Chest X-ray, PA view. Patient: 53 years old, sex F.
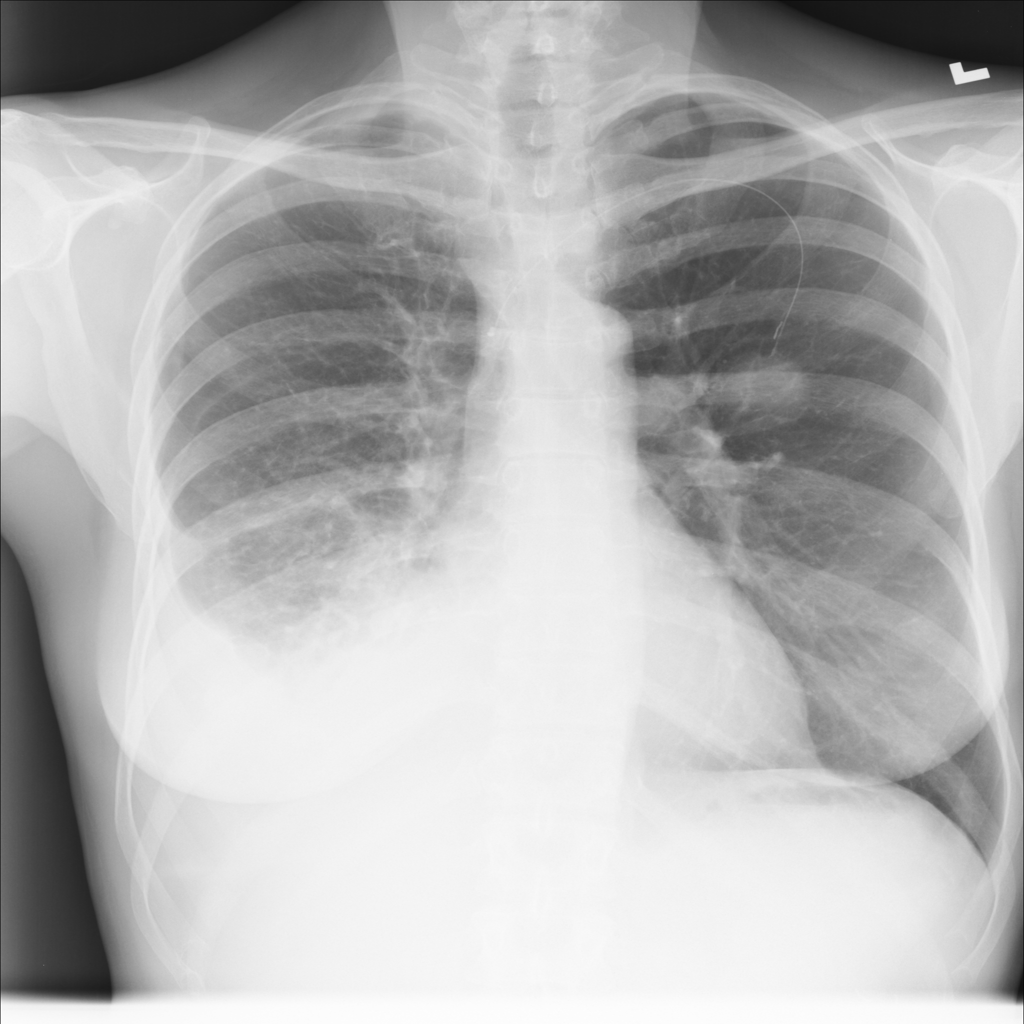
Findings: Atelectasis, Effusion, Infiltration